Aerial crown-view tile of a tropical tree (Barro Colorado Island, Panama), acquired 20250217:
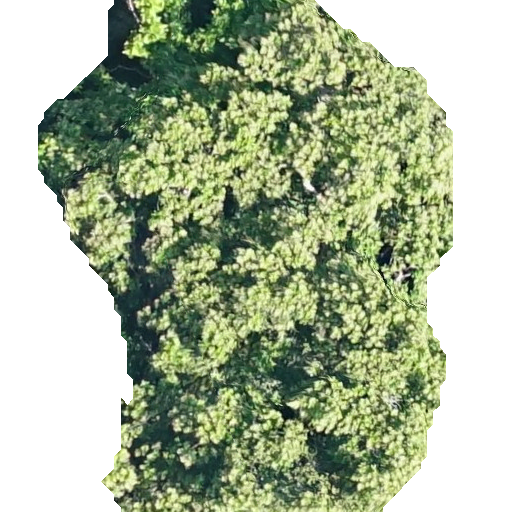
Species: Anacardium excelsum
GBIF accepted scientific name: Anacardium excelsum
Crown area: 278.27 m²